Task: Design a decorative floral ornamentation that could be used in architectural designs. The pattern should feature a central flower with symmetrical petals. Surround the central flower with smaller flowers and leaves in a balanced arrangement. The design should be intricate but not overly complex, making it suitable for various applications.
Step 456:
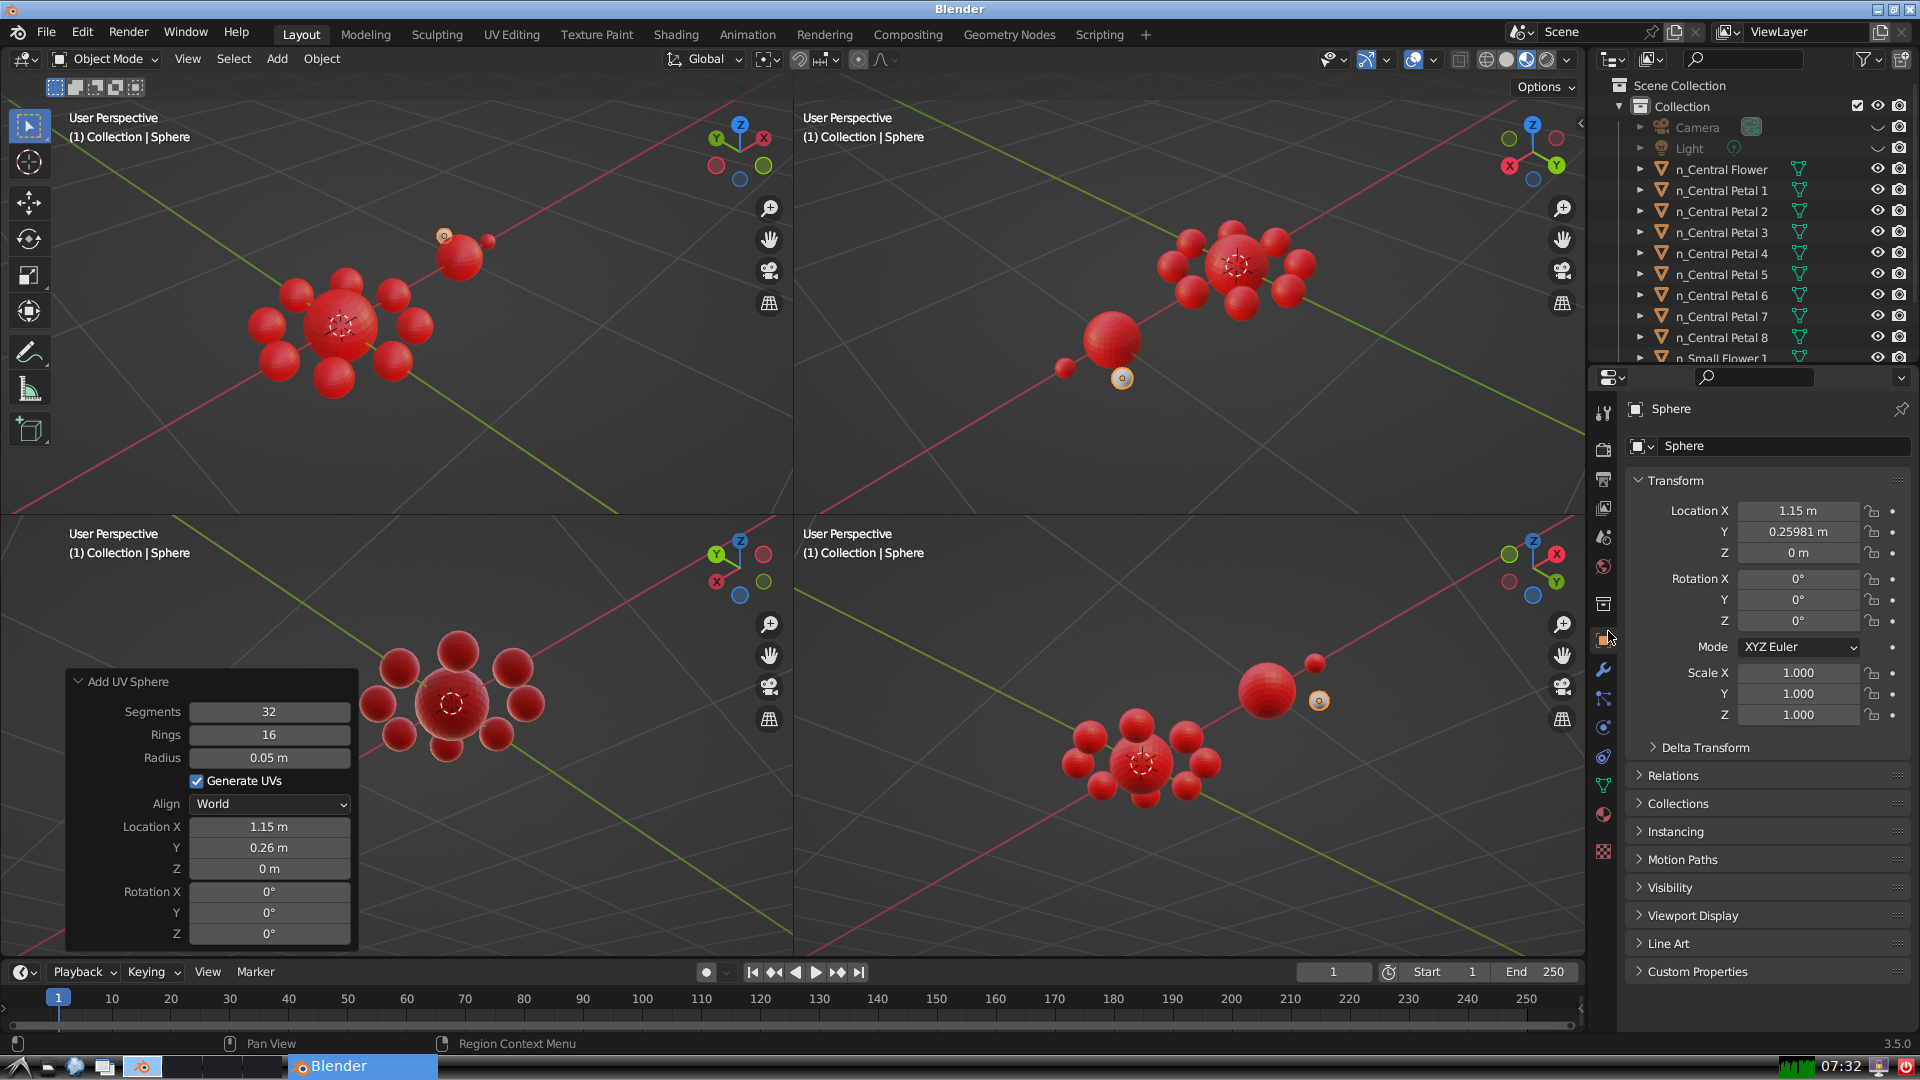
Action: {"mouse_move": [1732, 445]}